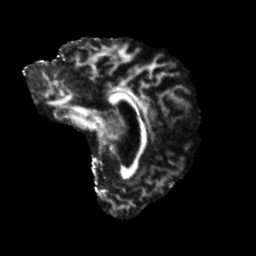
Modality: FA
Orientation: sagittal
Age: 69
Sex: female
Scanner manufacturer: siemens
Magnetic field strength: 3 T
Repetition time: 5.25 s
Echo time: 0.08 s